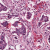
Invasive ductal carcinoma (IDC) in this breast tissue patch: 1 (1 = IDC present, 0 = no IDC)